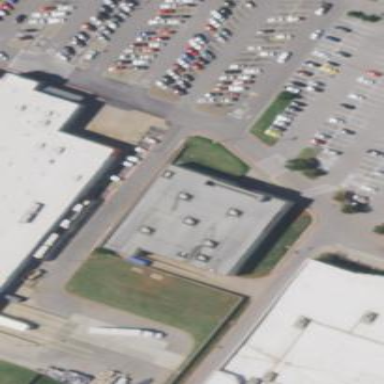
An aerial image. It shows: Building.